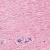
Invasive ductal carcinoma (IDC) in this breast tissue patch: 0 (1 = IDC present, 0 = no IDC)